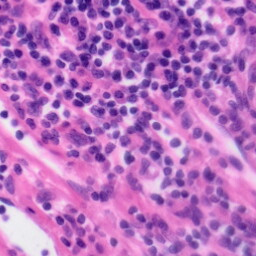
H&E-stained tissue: Tonsil